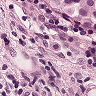
Metastatic tissue present: yes